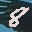
Label: 8